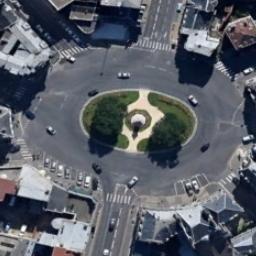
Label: roundabout